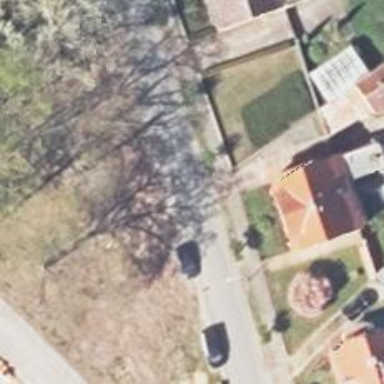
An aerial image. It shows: Asphalt road in residential area.